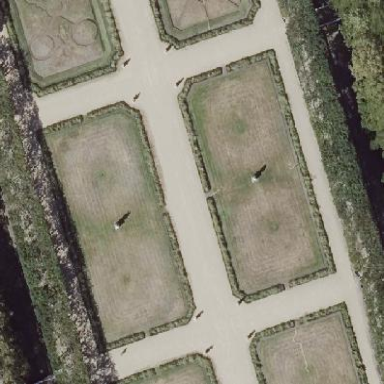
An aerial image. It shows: Garden that is leisure land.